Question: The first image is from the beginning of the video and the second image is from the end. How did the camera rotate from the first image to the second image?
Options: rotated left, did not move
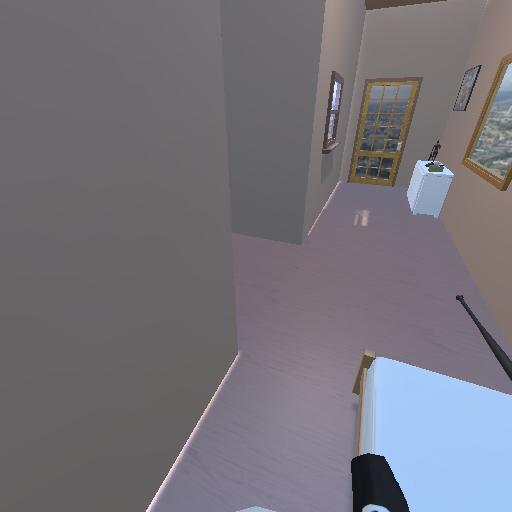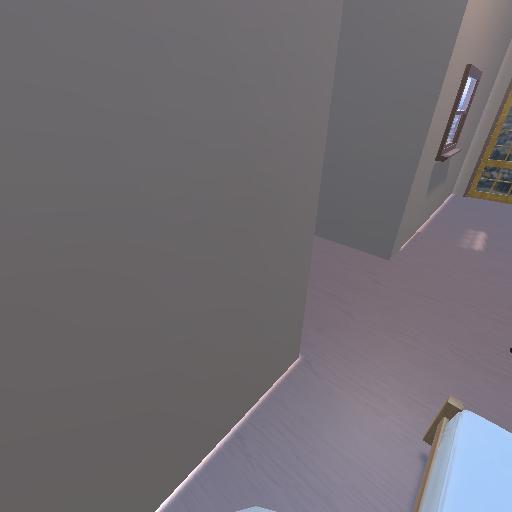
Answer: rotated left